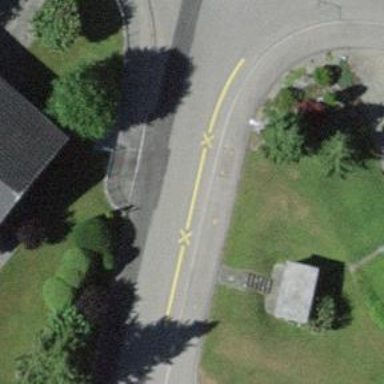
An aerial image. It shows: Sidewalk along the footway.